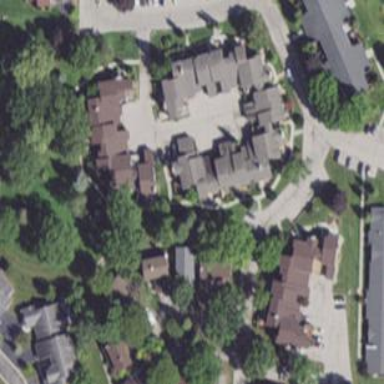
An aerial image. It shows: Condominium in residential area.